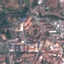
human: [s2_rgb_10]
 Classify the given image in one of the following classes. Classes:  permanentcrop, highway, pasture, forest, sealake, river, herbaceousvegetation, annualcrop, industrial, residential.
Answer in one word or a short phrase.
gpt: Residential